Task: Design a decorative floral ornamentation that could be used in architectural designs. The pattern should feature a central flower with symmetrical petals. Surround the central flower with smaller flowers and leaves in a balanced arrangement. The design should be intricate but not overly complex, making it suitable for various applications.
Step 1444:
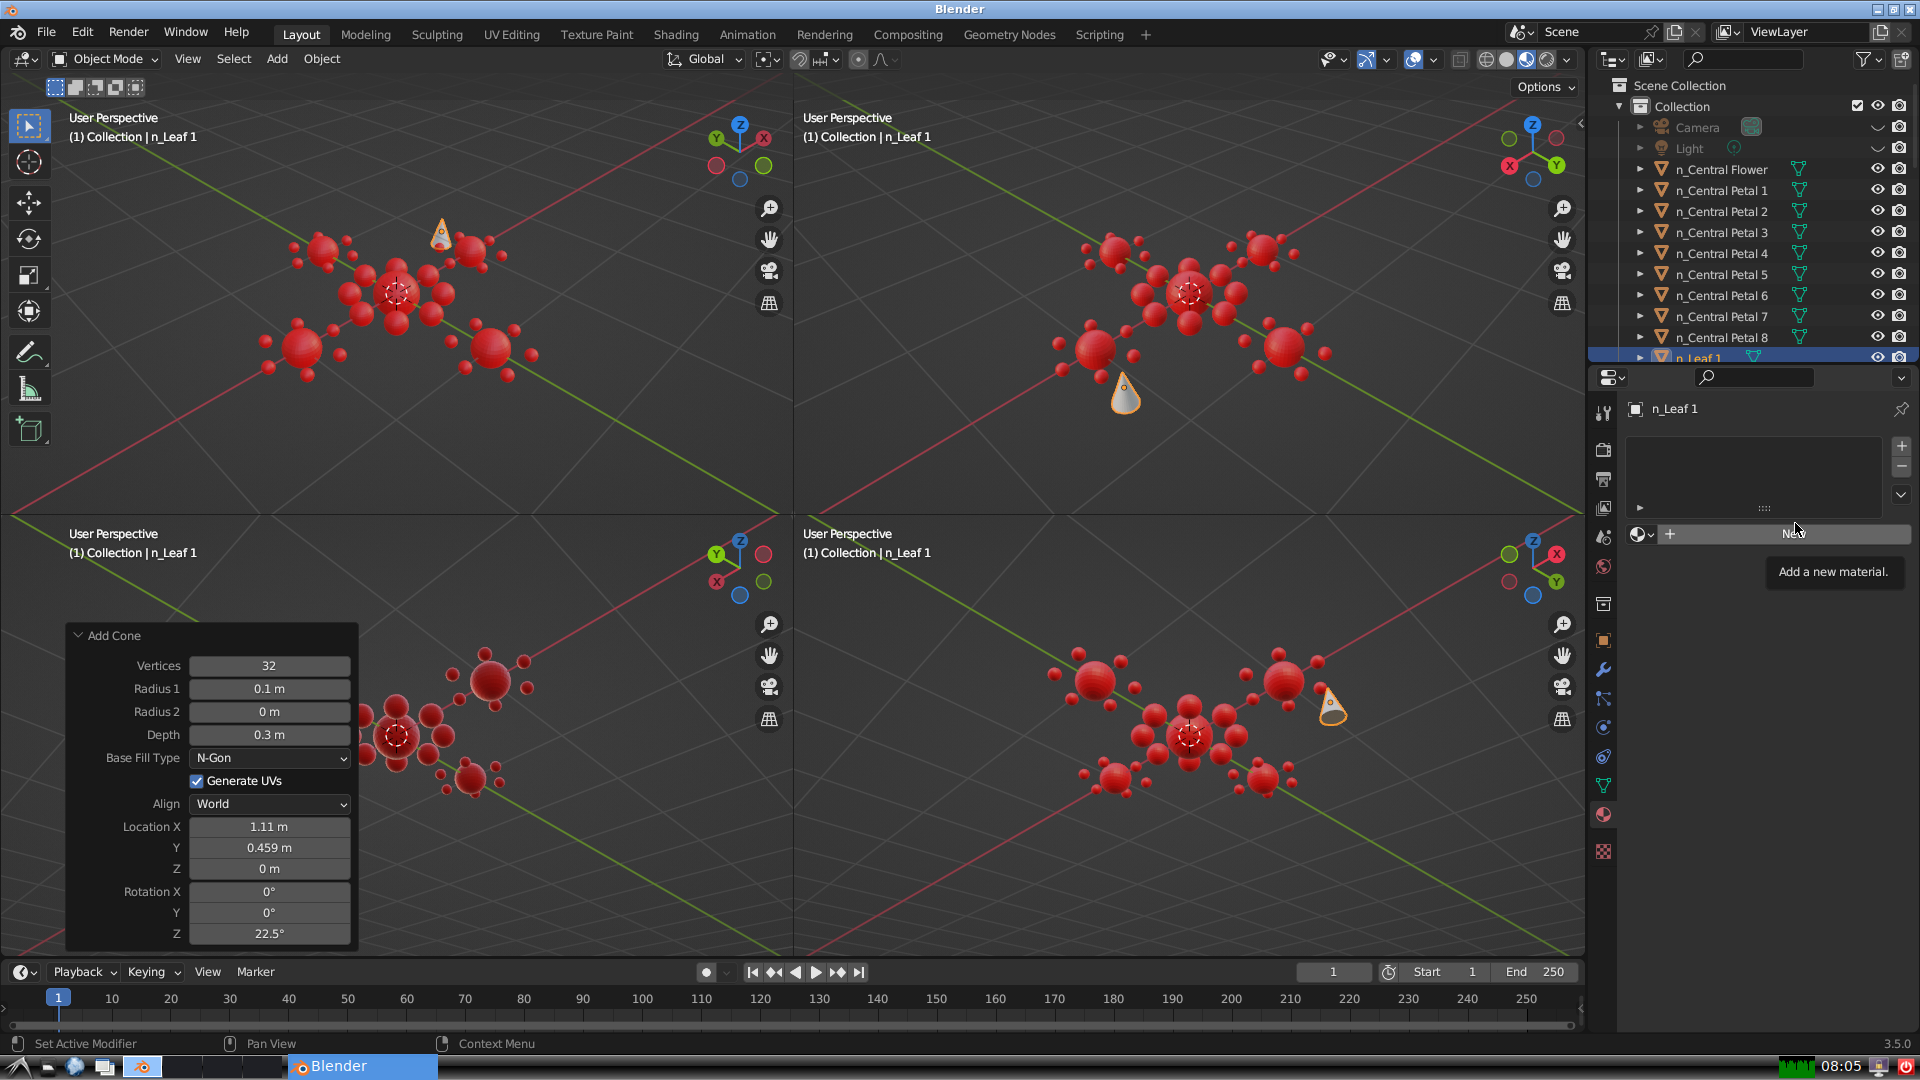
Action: {"mouse_move": [1604, 815]}